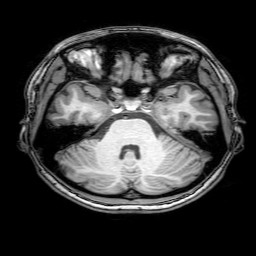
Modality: T1w
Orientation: coronal
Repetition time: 0.00828 s
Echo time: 0.00388 s